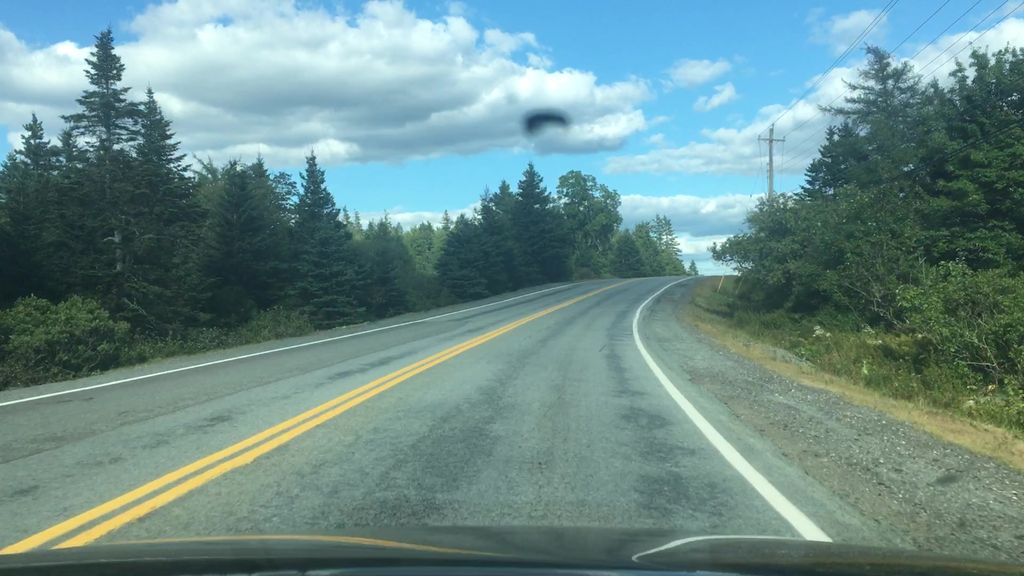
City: halifax